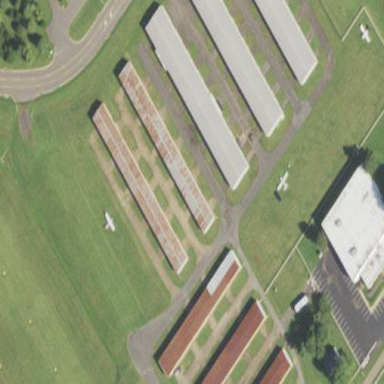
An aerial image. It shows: Hangar.